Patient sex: M
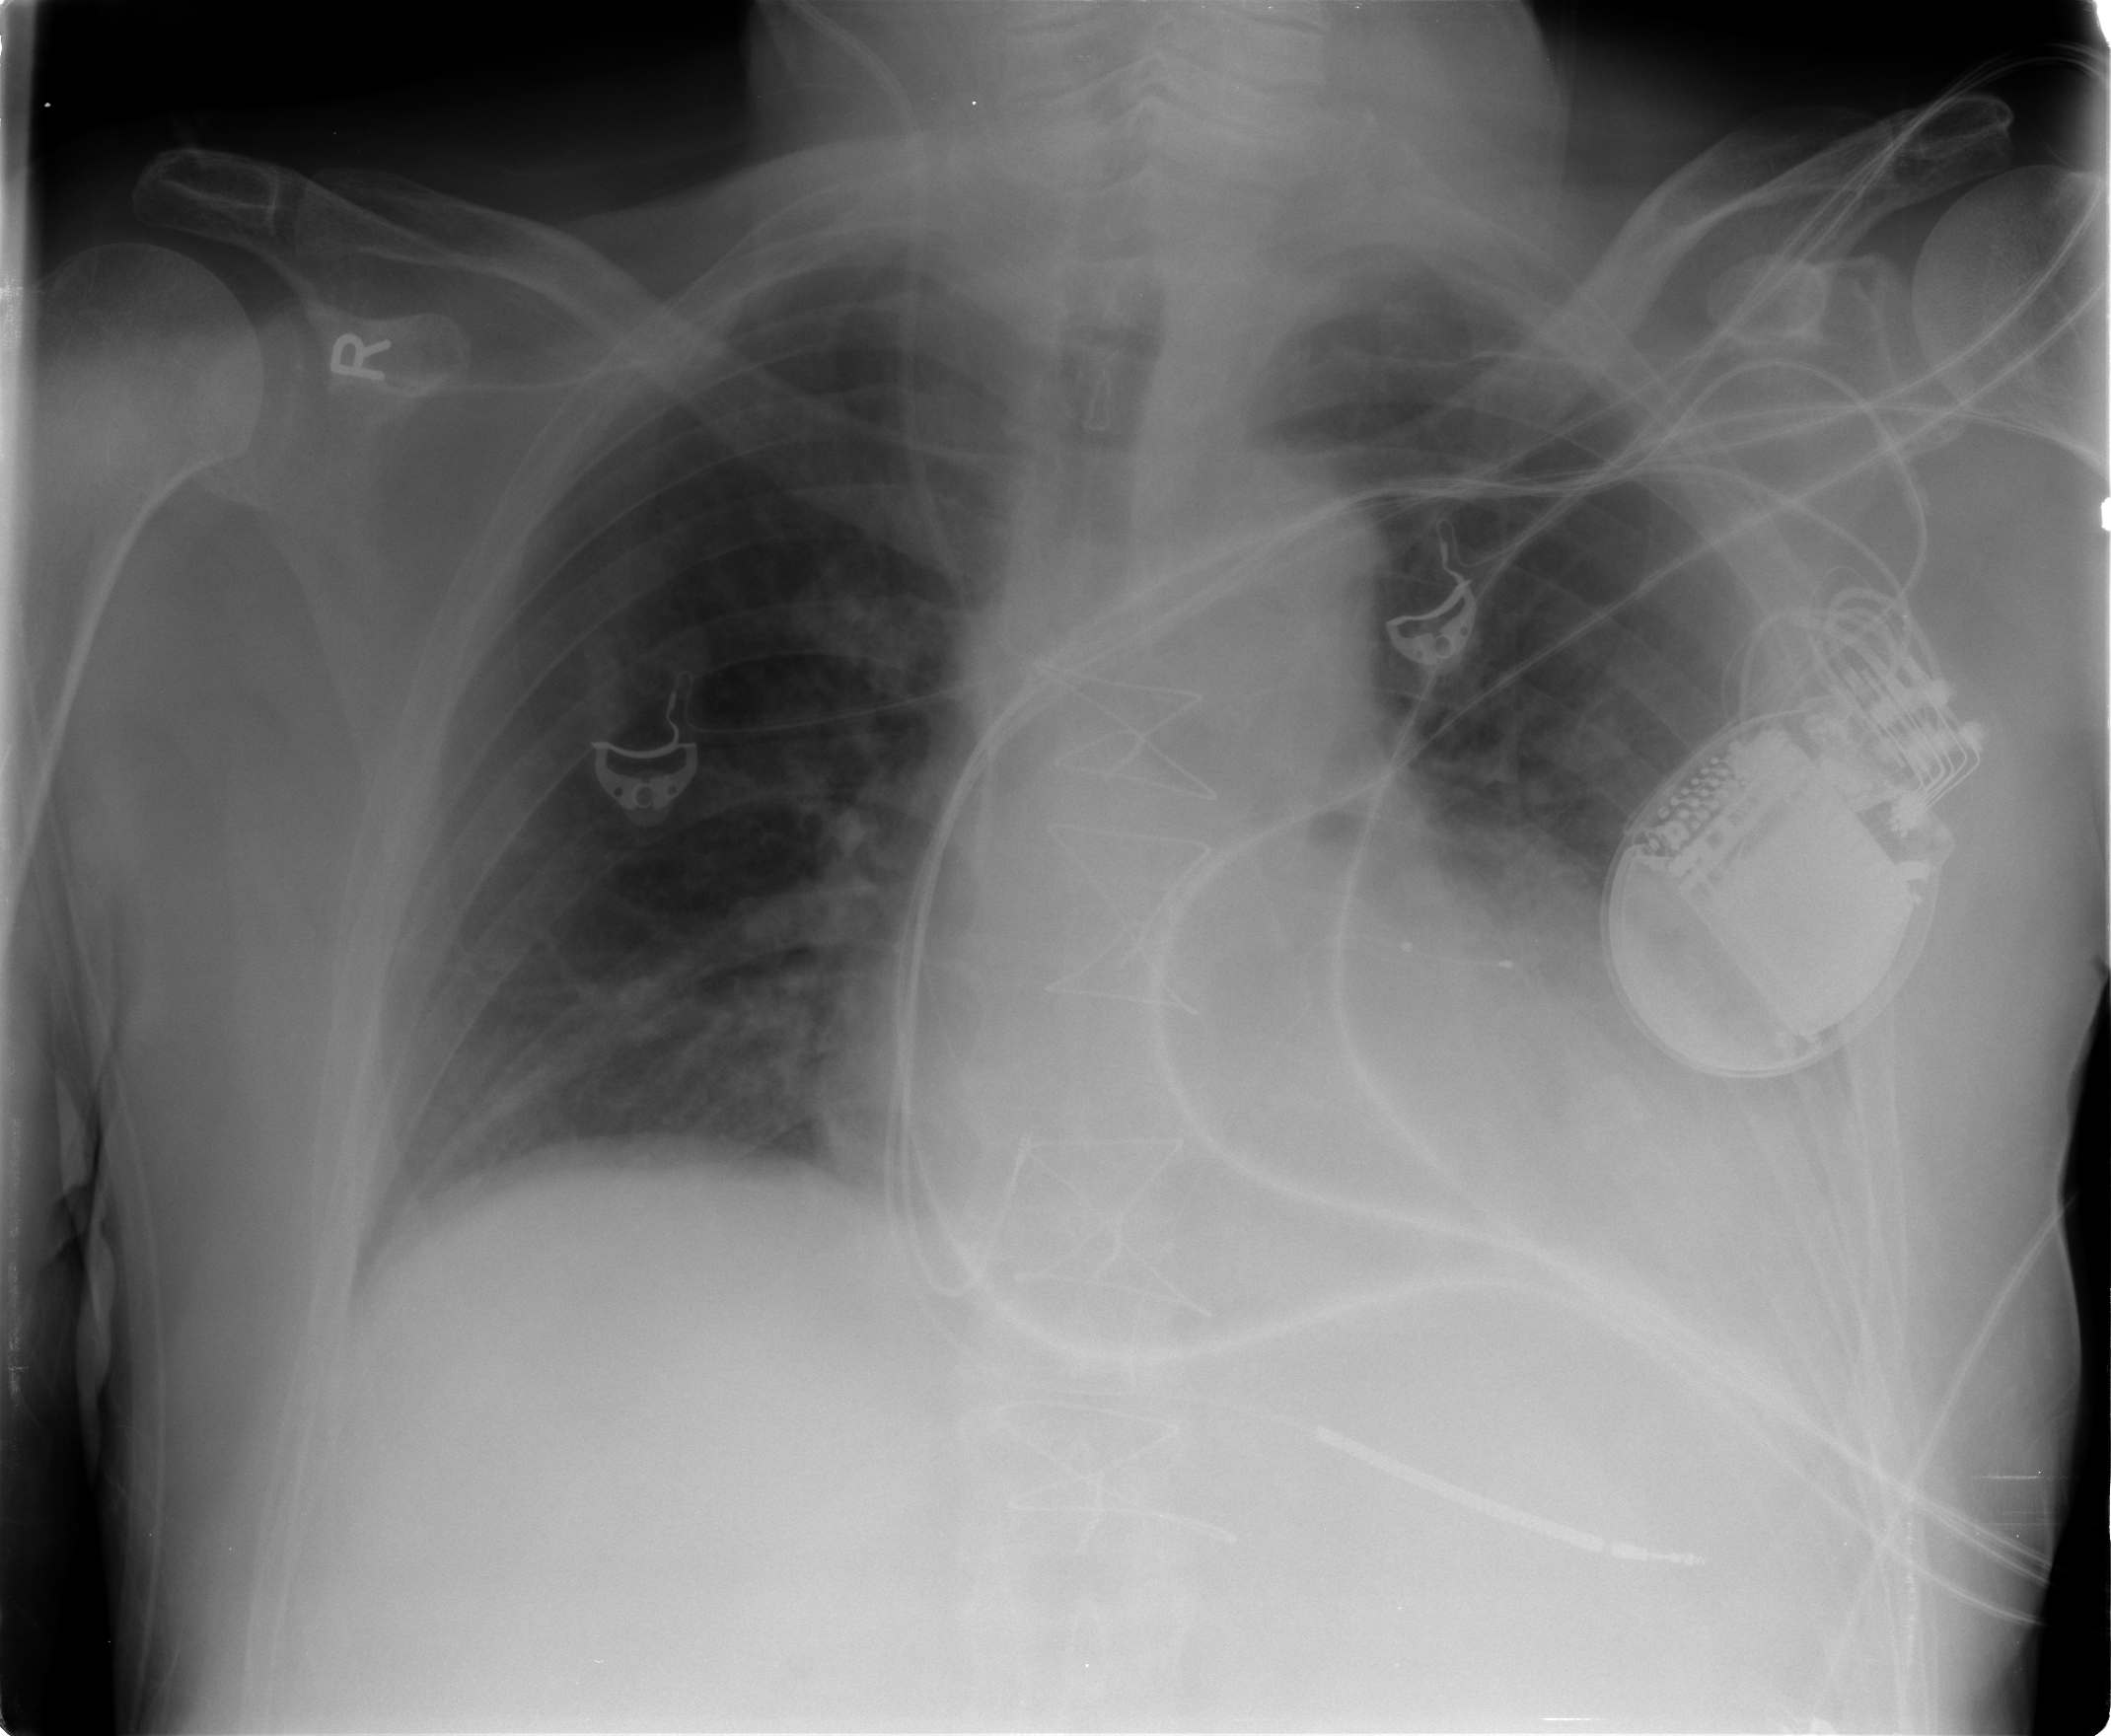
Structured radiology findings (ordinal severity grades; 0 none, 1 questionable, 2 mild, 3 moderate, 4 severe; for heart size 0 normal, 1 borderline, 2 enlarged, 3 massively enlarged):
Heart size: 1
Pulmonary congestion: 2
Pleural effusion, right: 1
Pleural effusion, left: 2
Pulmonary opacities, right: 0
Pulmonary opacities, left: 0
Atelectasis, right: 2
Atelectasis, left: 2